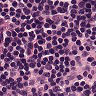
Metastatic tissue present: no